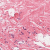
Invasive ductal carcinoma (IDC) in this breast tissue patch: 0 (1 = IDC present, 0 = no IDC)